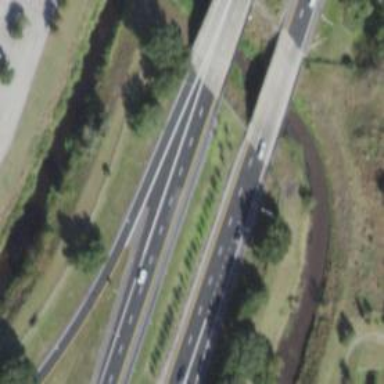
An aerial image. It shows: Asphalt motorway.